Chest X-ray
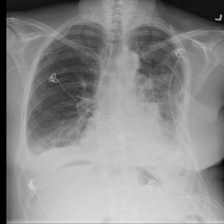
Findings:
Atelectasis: positive
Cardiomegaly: negative
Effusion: positive
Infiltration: negative
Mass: negative
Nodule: negative
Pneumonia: negative
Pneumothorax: negative
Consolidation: negative
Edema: negative
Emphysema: positive
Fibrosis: negative
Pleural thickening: negative
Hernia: negative